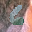
Label: 6